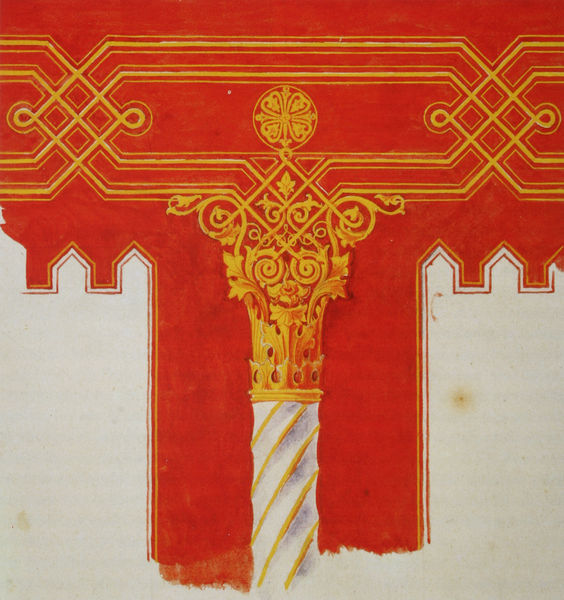
Titel: Farbskizze für Wanddekoration im Kursaal in Bad Kissingen
Künstler: Friedrich von Gärtner
Standort: München
Institution: Architekturmuseum der Technischen Universität
Schlagwörter: blätter, gemälde, laub, schatten, weiß, aquarell, gelb, stadt, blume, grau, skizze, säule, säulen, zeichnung, gebäude, rot, muster, ornament, wand, architektur, band, spitze, öl, felder, häuser, gold, stoff, klassizismus, spitzen, bühne, krone, kreis, rund, ranken, papier, studie, farbe, linien, spitz, detail, dekor, floral, ornamente, verzierung, streifen, zinnen, foto, medaillon, kreuz, orientalisch, illustration, entwurf, graphisch, gedreht, kapitell, ranke, photo, fries, voluten, rosette, ionisch, blattwerk, volute, dorisch, schnecke, bemalung, ornamentik, korinthisch, schaft, spiralen, spirale, rote, mäander, klassisch, burgen, kapitel, zinne, akanthus, rossette, flechtband, goldf, säulenkopf, schafrt